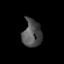
Tissue: skin
Cell type: Epithelial cells
Senescence score: 0.2513
Nuclear area (px): 510
Mean DAPI intensity: 79.835